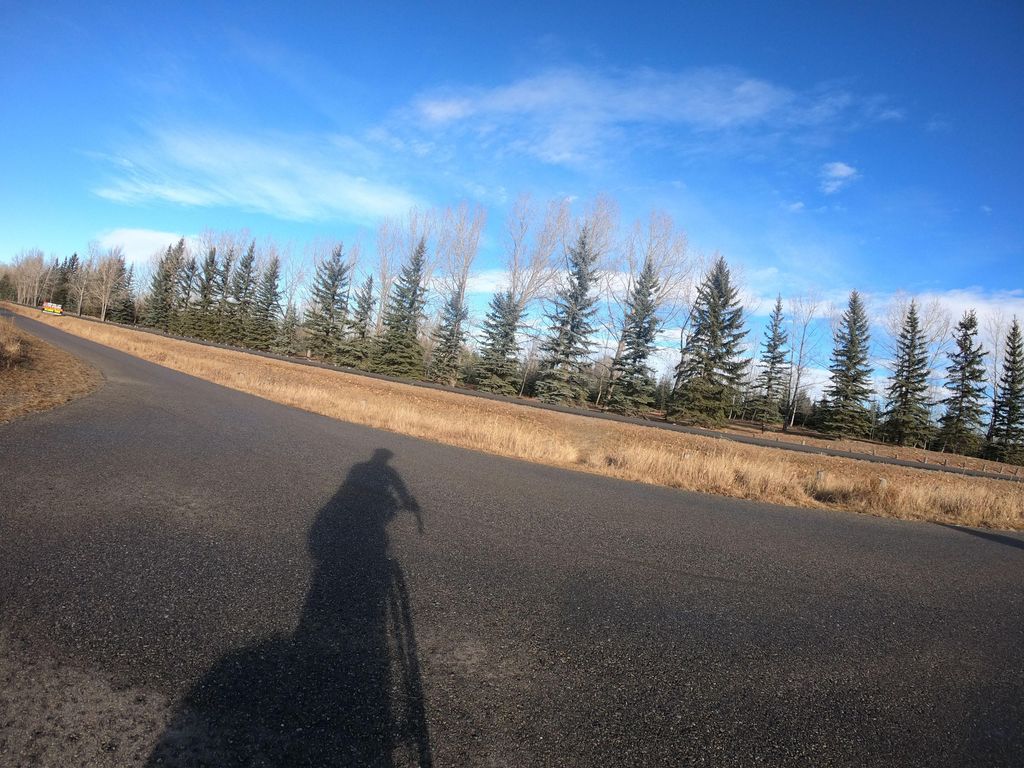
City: calgary